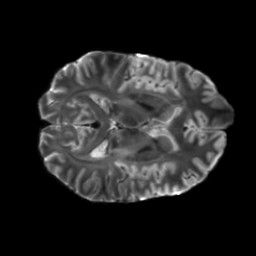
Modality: T2w
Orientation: axial
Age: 25
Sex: female
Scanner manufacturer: siemens
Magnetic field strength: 6.98 T
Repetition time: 7.776 s
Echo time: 0.076 s